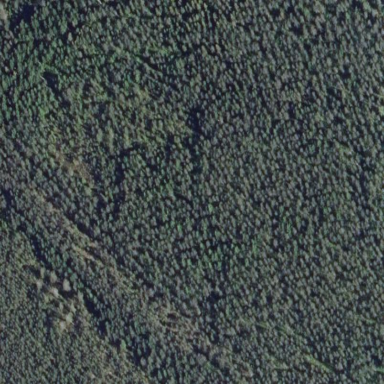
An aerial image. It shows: Woodland consisting mainly of needle-leaved trees.